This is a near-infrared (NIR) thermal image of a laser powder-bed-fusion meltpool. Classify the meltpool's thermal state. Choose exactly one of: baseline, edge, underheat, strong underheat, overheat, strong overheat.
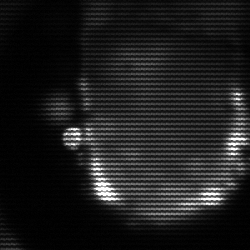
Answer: baseline